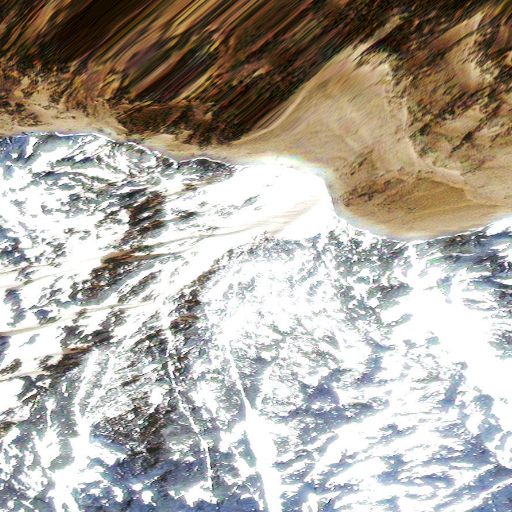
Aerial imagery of mountain in Alaska named Mount Armour containing only unknown